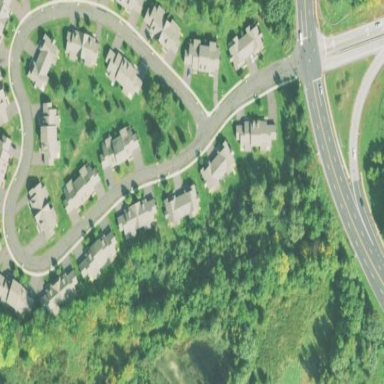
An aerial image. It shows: Condominium within residential area.